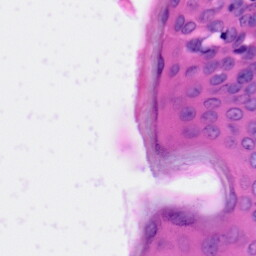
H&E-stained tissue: Skin